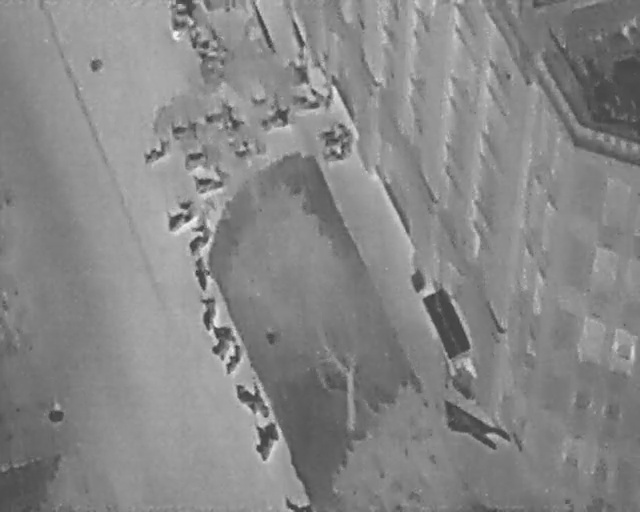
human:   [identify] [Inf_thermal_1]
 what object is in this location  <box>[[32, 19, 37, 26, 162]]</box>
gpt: <ref>1 large bicycle at the top</ref>

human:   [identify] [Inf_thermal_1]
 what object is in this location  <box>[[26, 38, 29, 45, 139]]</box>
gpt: <ref>1 large bicycle at the left</ref>

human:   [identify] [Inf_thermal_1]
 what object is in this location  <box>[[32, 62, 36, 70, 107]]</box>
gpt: <ref>1 large bicycle at the center</ref>

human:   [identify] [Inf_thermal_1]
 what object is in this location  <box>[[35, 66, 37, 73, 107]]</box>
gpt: <ref>1 medium bicycle at the bottom</ref>